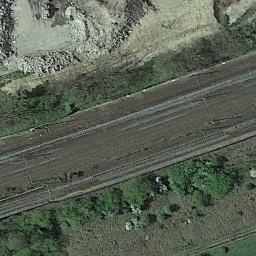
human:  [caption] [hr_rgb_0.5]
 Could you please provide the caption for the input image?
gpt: These railways go through the wasteland .

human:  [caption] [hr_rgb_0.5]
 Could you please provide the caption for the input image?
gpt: There are several rows of buildings on one side of the railway .

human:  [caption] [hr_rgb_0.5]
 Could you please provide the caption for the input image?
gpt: The railway is on the bare land next to some trees .

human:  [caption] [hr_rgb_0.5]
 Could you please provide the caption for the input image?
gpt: There are many trees beside the railway .

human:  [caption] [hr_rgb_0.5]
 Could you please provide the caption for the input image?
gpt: There are some green bushes beside the railway .